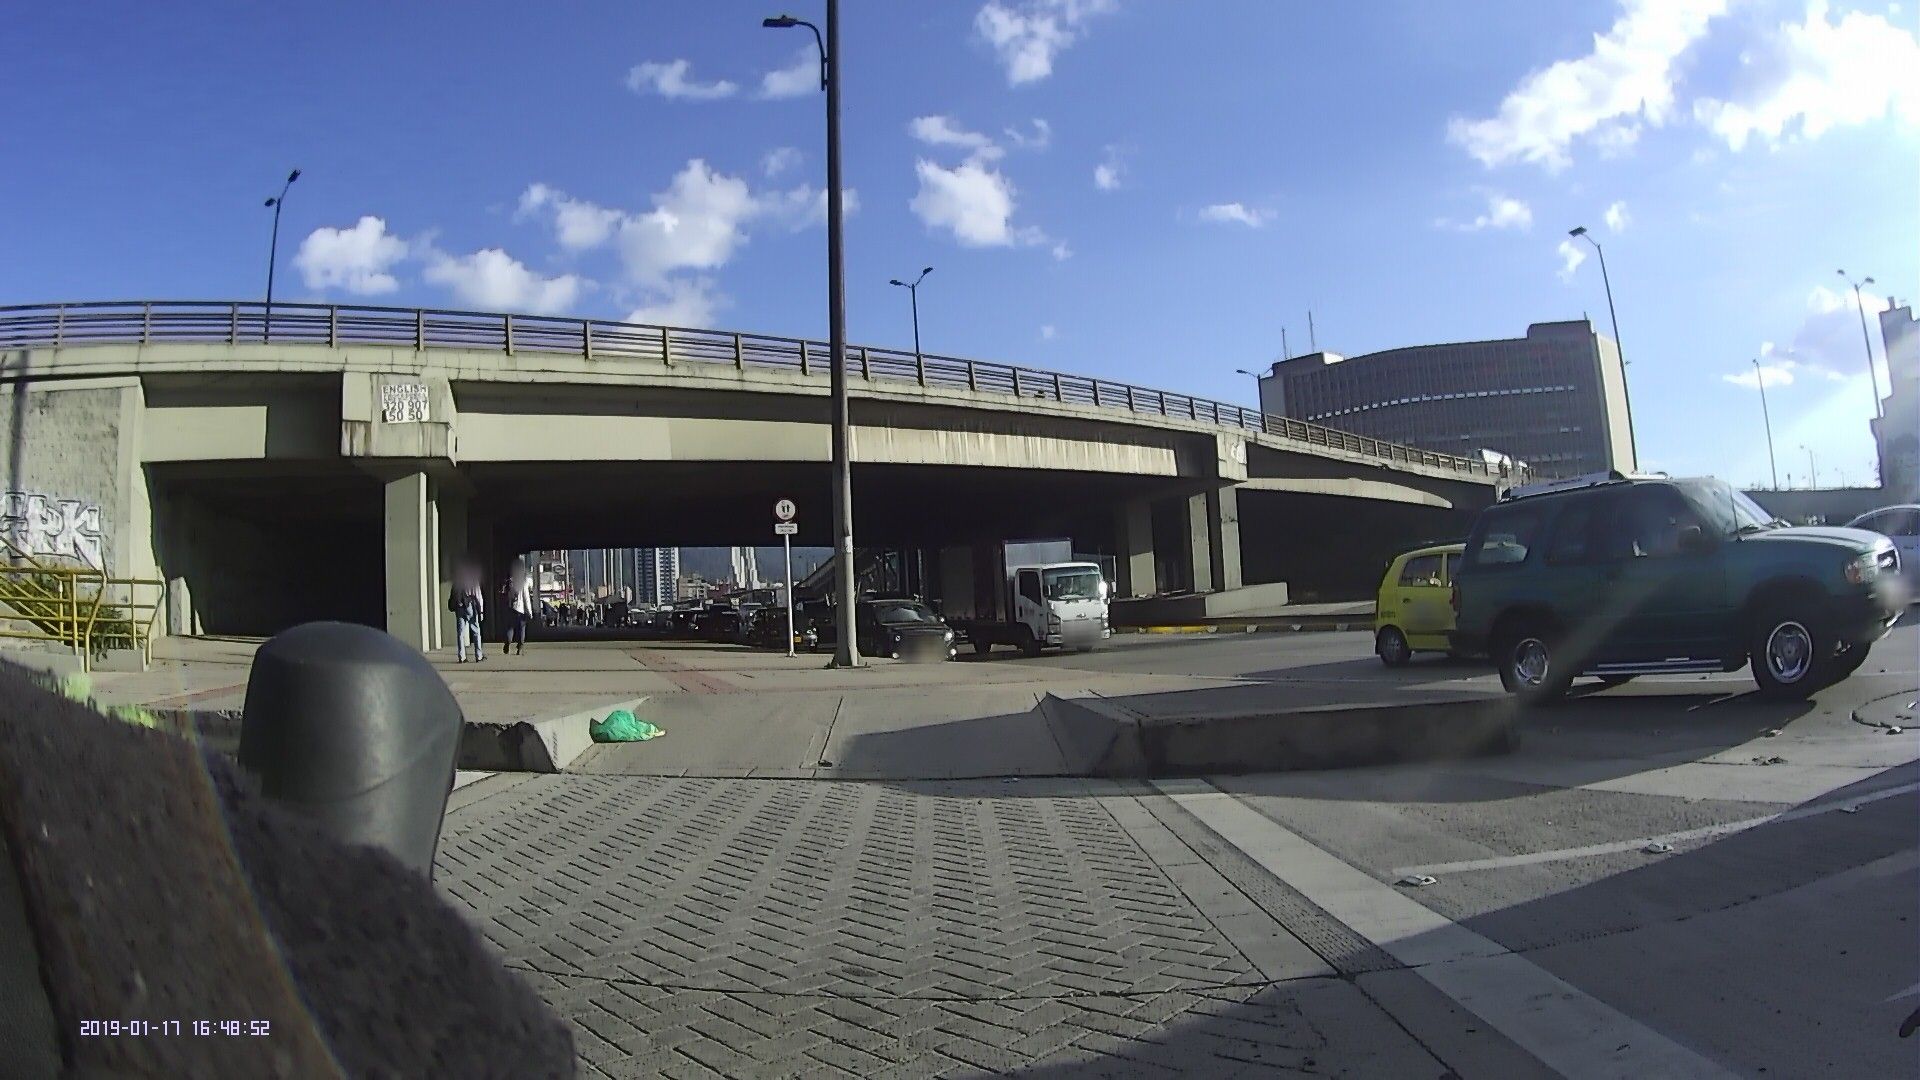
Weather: clear
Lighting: day
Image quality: good
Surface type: cycling surface
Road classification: footway
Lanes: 2
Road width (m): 3.0
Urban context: urban centre
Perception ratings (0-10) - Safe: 1.3, Lively: 6.63, Beautiful: 3.81, Boring: 2.37, Depressing: 8.54, Wealthy: 4.48